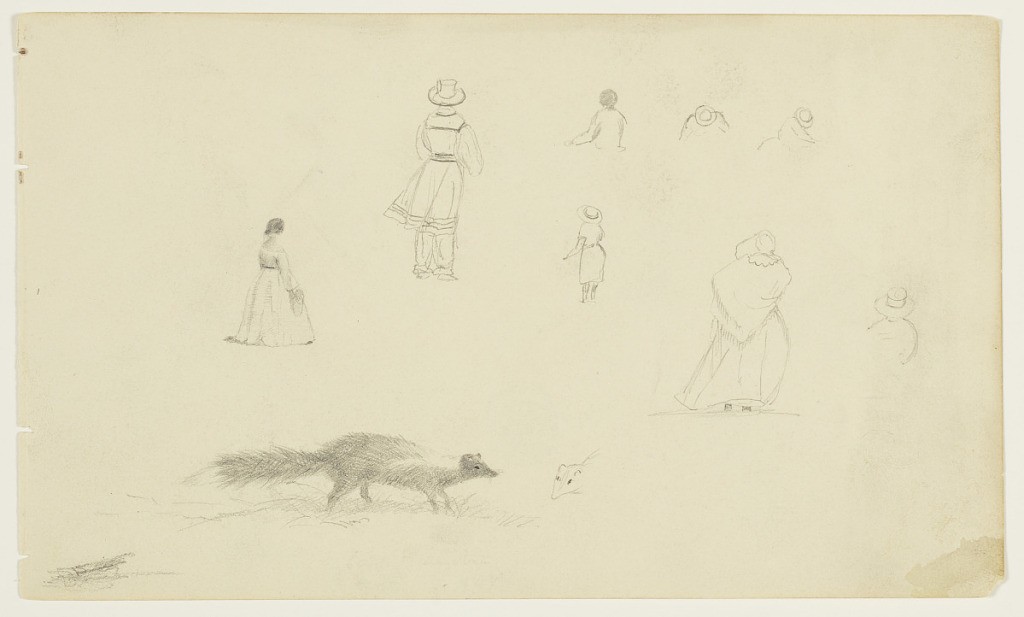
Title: Figure Sketches with a Skunk, East Hampton, New York
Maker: Frederic Edwin Church, American, 1826–1900
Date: July 1858 and February 1857
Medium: Graphite on off-white paper; verso: graphite
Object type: drawing
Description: Figure sketches showing eight views of individuals likely at the beach in East Hampton, New York, with a skunk and the head of another. At center, four individuals--seemingly three women and one man--are viewed from behind as their clothes flutter in the wind. The smallest figure sketch at center right is a woman wearing a wide-brimmed hat and what appears to be a period swimsuit. At upper right and far right, four partial figure studies are also included. At lower left, a skunk is shown in right profile as it walks on grass; the outlined head of another skunk is beside it at right.

Verso: Portion of a panoramic view showing, along the right margin, a slice of clouds in the sky over New York City, likely at sunset or sunrise. Majority of sketch on 1917-4-803.